Question: In reference to <URL>
and this new code <URL>
I do not want to us html colspan (cannot in this scenarios because boxes will be generated dynamically and I may self wont know how many are upside and downside of one box)
each box s independant of the boxes besides it or above/below it. thats now the case with tables. if there are 3 TR and 3 TD in each TR , i cannot make the middle TR have just one TD and expand its width as equal to the other TRs (all TDs combined) . cant do that without colspan in html. but in this scenario. I my self wont know the surrounding TDs. so what is the solution for it?
This is the layout that I am trying to create:

'''
.board{
display:block;
margin-right:5px;
margin-left:5px;
margin-top:10px;
margin-bottom:10px;
border: red solid thin;
/**min-height:510px;**/
}
.board-title{
background-color:black;
color:white;
font-size:50px;
}
.board-body{
}
.box{
vertical-align:top;
margin-right:5px;
margin-left:5px;
margin-top:10px;
margin-bottom:10px;
border: blue solid thin;
/**min-height:500px;**/
min-width:160px;
height:100%;
}
.box-title{
width:100%;
background-color:grey;
font-size:50px;
}
.box-body{
display:table-row;
}
.box-parent{
}
.box-vertical{
display:table-cell;
vertical-align🔝
vertical-align:top;
margin-right:5px;
margin-left:5px;
margin-top:10px;
margin-bottom:10px;
border: blue solid thin;
/**min-height:500px;**/
min-width:160px;
height:100%;
}
.box-horizontal{
display:table-row;
vertical-align:top;
margin-right:5px;
margin-left:5px;
margin-top:10px;
margin-bottom:10px;
border: blue solid thin;
/**min-height:500px;**/
min-width:160px;
height:100%;
}
.task{
margin-right:5px;
margin-left:5px;
margin-top:10px;
margin-bottom:10px;
display:block;
float: left;
border: green solid thin;
width:150px;
height:100px;
}
'''
The HTML looks like:
'''
<div class="board">
<div class="board-title">board title-
</div>
<div class="board-body">
<div class="box-vertical">
<div class="box-title">box1 title-
</div>
<div class="box-body">
<div class="box-vertical">
<div class="box-title">inner box title
</div>
<div class="box-body">
<div class="task">
</div>
<div class="task">
</div>
<div class="task">
</div>
<div class="task">
</div>
<div class="task">
</div>
<div class="task">
</div>
<div class="task">
</div>
<div class="task">
</div>
<div class="task">
</div>
<div class="task">
</div>
<div class="task">
</div>
<div class="task">
</div>
</div>
</div>
</div>
</div>
<div class="box-vertical">
<div class="box-title">box at side title-
</div>
<div class="box-body">
<div class="task">
</div>
<div class="task">
</div>
<div class="task">
</div>
<div class="task">
</div>
<div class="task">
</div>
<div class="task">
</div>
<div class="task">
</div>
<div class="task">
</div>
<div class="task">
</div>
<div class="task">
</div>
<div class="task">
</div>
<div class="task">
</div>
</div>
</div>
<div class="box-horizontal">
<div class="box-title">box at bottom - title
</div>
<div class="box-body">
<div class="task">
</div>
<div class="task">
</div>
<div class="task">
</div>
<div class="task">
</div>
<div class="task">
</div>
<div class="task">
</div>
<div class="task">
</div>
<div class="task">
</div>
<div class="task">
</div>
<div class="task">
</div>
<div class="task">
</div>
<div class="task">
</div>
</div>
</div>
</div>
</div>
'''
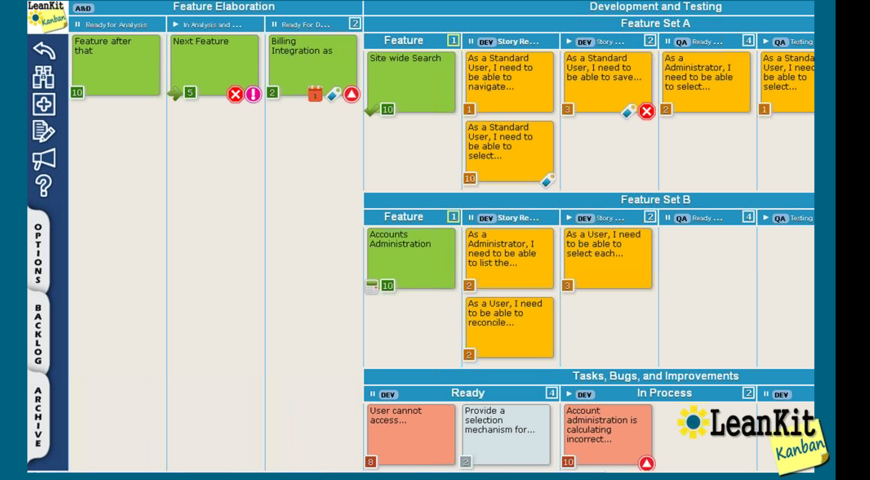
Answer: <URL>
<URL>

'''
.board{
display:block;
margin-right:5px;
margin-left:5px;
margin-top:10px;
margin-bottom:10px;
border: red solid thin;
/**min-height:510px;**/
}
.board-title{
background-color:black;
color:white;
font-size:50px;
}
.board-body{
}
.box{
vertical-align:top;
margin-right:5px;
margin-left:5px;
margin-top:10px;
margin-bottom:10px;
border: blue solid thin;
/**min-height:500px;**/
min-width:160px;
height:100%;
}
.box-title{
width:100%;
background-color:grey;
font-size:50px;
}
.box-body{
display:table;
}
.box-parent{
}
.box-vertical{
display:table-cell;
vertical-align🔝
vertical-align:top;
margin-right:5px;
margin-left:5px;
margin-top:10px;
margin-bottom:10px;
border: blue solid thin;
/**min-height:500px;**/
min-width:160px;
height:100%;
}
.box-horizontal{
vertical-align:top;
margin-right:5px;
margin-left:5px;
margin-top:10px;
margin-bottom:10px;
border: blue solid thin;
/**min-height:500px;**/
min-width:160px;
height:100%;
}
.task{
margin-right:5px;
margin-left:5px;
margin-top:10px;
margin-bottom:10px;
display:block;
float: left;
border: green solid thin;
width:150px;
height:100px;
}
<div class="board">
<div class="board-title">board
</div>
<div class="board-body">
<div class="box-vertical">
<div class="box-title">box at virtical
</div>
<div class="box-body">
<div class="task">
</div>
<div class="task">
</div>
<div class="task">
</div>
<div class="task">
</div>
<div class="task">
</div>
<div class="task">
</div>
<div class="task">
</div>
<div class="task">
</div>
<div class="task">
</div>
<div class="task">
</div>
<div class="task">
</div>
<div class="task">
</div>
</div>
</div>
<div class="box-vertical">
<div class="box-title">box at virtical
</div>
<div class="box-body">
<div class="task">
</div>
<div class="task">
</div>
<div class="task">
</div>
<div class="task">
</div>
<div class="task">
</div>
<div class="task">
</div>
<div class="task">
</div>
<div class="task">
</div>
<div class="task">
</div>
<div class="task">
</div>
<div class="task">
</div>
<div class="task">
</div>
</div>
</div>
<div class="box-vertical">
<div class="box-title">box virtical
</div>
<div class="box-body">
<div class="box-vertical">
<div class="box-title">inner virtical box
</div>
<div class="box-body">
<div class="task">
</div>
<div class="task">
</div>
<div class="task">
</div>
<div class="task">
</div>
<div class="task">
</div>
<div class="task">
</div>
<div class="task">
</div>
<div class="task">
</div>
<div class="task">
</div>
<div class="task">
</div>
<div class="task">
</div>
<div class="task">
</div>
</div>
</div>
<div class="box-vertical">
<div class="box-title">inner virtical box
</div>
<div class="box-body">
<div class="box-vertical">
<div class="box-title">inner virtical box
</div>
<div class="box-body">
<div class="task">
</div>
<div class="task">
</div>
<div class="task">
</div>
<div class="task">
</div>
<div class="task">
</div>
<div class="task">
</div>
<div class="task">
</div>
<div class="task">
</div>
<div class="task">
</div>
<div class="task">
</div>
<div class="task">
</div>
<div class="task">
</div>
</div>
</div>
<div class="box-vertical">
<div class="box-title">inner virtical box
</div>
<div class="box-body">
<div class="task">
</div>
<div class="task">
</div>
<div class="task">
</div>
<div class="task">
</div>
<div class="task">
</div>
<div class="task">
</div>
<div class="task">
</div>
<div class="task">
</div>
<div class="task">
</div>
<div class="task">
</div>
<div class="task">
</div>
<div class="task">
</div>
</div>
</div>
</div>
</div>
</div>
</div>
<div class="box-vertical">
<div class="box-title">box at side
</div>
<div class="box-body">
<div class="task">
</div>
<div class="task">
</div>
<div class="task">
</div>
<div class="task">
</div>
<div class="task">
</div>
<div class="task">
</div>
<div class="task">
</div>
<div class="task">
</div>
<div class="task">
</div>
<div class="task">
</div>
<div class="task">
</div>
<div class="task">
</div>
</div>
</div>
<div class="box-horizontal">
<div class="box-title">box at horizontal
</div>
<div class="box-body">
<div class="task">
</div>
<div class="task">
</div>
<div class="task">
</div>
<div class="task">
</div>
<div class="task">
</div>
<div class="task">
</div>
<div class="task">
</div>
<div class="task">
</div>
<div class="task">
</div>
<div class="task">
</div>
<div class="task">
</div>
<div class="task">
</div>
</div>
</div>
<div class="box-horizontal">
<div class="box-title">box at horizontal
</div>
<div class="box-body">
<div class="task">
</div>
<div class="task">
</div>
<div class="task">
</div>
<div class="task">
</div>
<div class="task">
</div>
<div class="task">
</div>
<div class="task">
</div>
<div class="task">
</div>
<div class="task">
</div>
<div class="task">
</div>
<div class="task">
</div>
<div class="task">
</div>
</div>
</div>
<div class="box-horizontal">
<div class="box-title">box at horizontal
</div>
<div class="box-body">
<div class="box-vertical">
<div class="box-title">inner virtical box
</div>
<div class="box-body">
<div class="task">
</div>
<div class="task">
</div>
<div class="task">
</div>
<div class="task">
</div>
<div class="task">
</div>
<div class="task">
</div>
<div class="task">
</div>
<div class="task">
</div>
<div class="task">
</div>
<div class="task">
</div>
<div class="task">
</div>
<div class="task">
</div>
</div>
</div>
<div class="box-vertical">
<div class="box-title">inner virtical box
</div>
<div class="box-body">
<div class="task">
</div>
<div class="task">
</div>
<div class="task">
</div>
<div class="task">
</div>
<div class="task">
</div>
<div class="task">
</div>
<div class="task">
</div>
<div class="task">
</div>
<div class="task">
</div>
<div class="task">
</div>
<div class="task">
</div>
<div class="task">
</div>
</div>
</div>
<div class="box-vertical">
<div class="box-title">inner virtical box
</div>
<div class="box-body">
<div class="task">
</div>
<div class="task">
</div>
<div class="task">
</div>
<div class="task">
</div>
<div class="task">
</div>
<div class="task">
</div>
<div class="task">
</div>
<div class="task">
</div>
<div class="task">
</div>
<div class="task">
</div>
<div class="task">
</div>
<div class="task">
</div>
</div>
</div>
</div>
</div>
</div>
</div>
'''